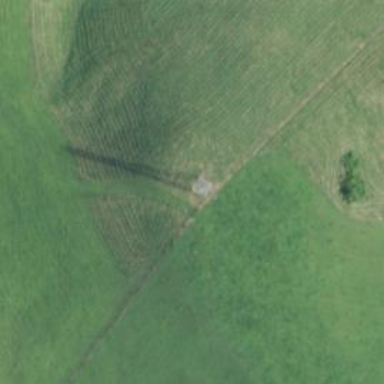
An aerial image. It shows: Lattice structure tower used for power distribution.